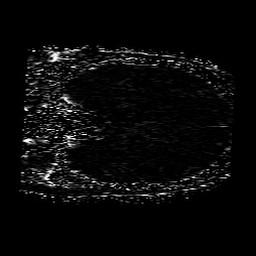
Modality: SWI
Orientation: coronal
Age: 66
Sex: female
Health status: ill
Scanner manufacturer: philips
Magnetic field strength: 3 T
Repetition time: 0.031 s